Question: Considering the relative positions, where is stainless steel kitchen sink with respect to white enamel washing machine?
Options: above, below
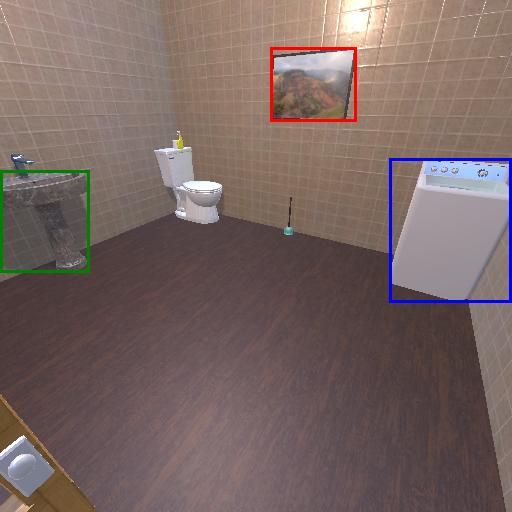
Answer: above